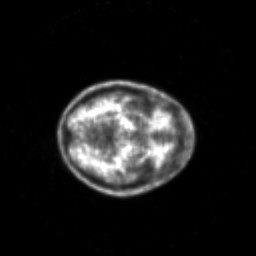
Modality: PET
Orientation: axial
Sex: female
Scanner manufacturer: siemens